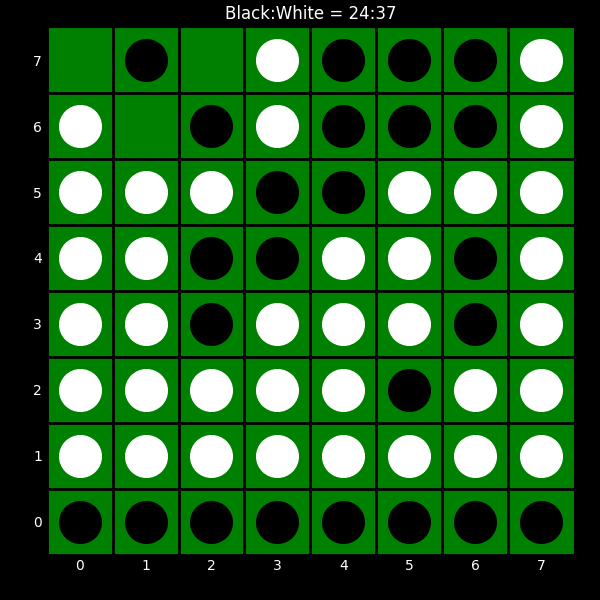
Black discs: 24
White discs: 37